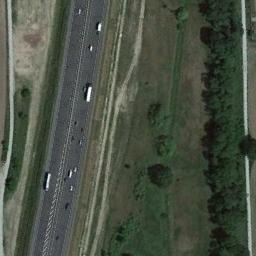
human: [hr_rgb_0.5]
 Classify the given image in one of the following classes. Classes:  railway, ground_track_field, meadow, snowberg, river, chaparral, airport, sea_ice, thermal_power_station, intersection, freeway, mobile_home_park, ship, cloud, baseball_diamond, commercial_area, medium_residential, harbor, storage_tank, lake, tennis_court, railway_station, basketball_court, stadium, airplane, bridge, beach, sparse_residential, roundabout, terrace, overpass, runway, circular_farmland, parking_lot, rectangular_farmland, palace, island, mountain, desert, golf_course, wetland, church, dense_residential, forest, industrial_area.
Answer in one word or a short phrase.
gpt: freeway